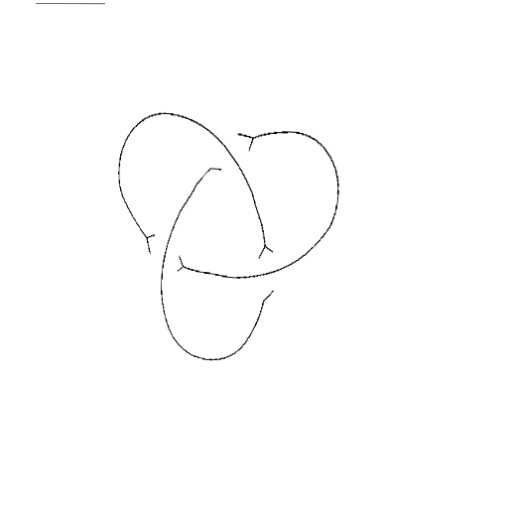
Crossing number: 3